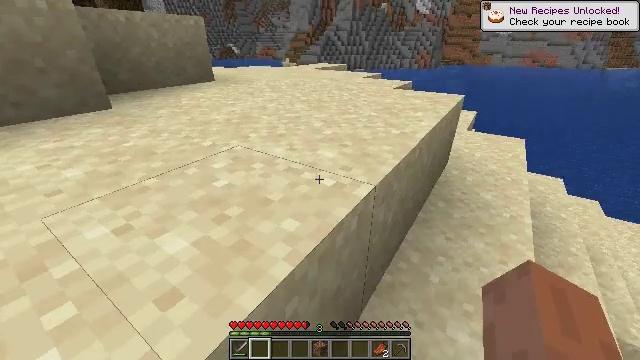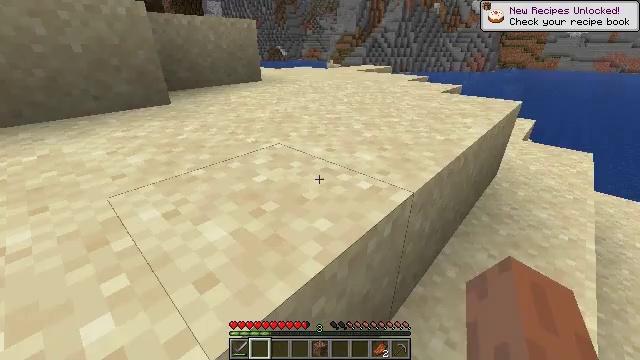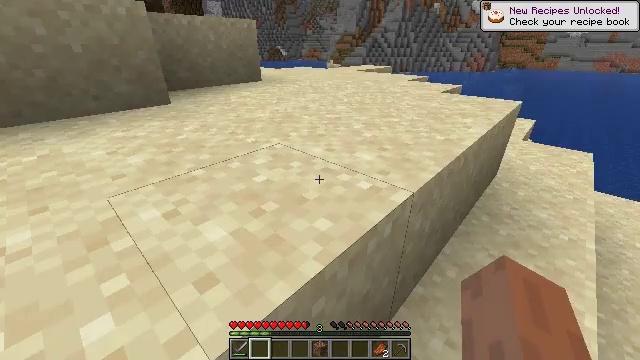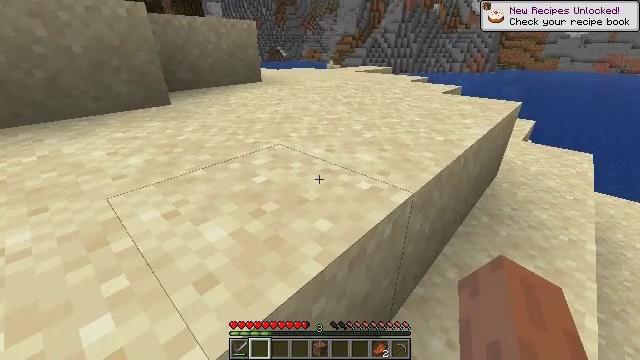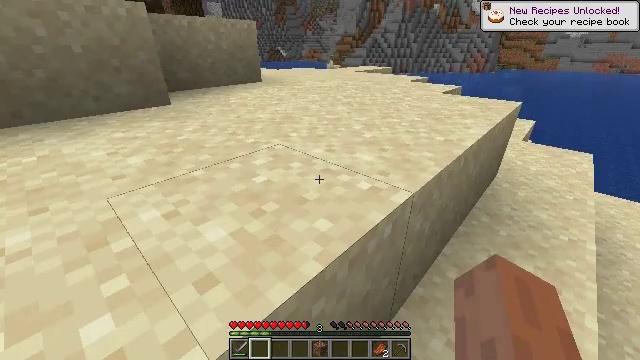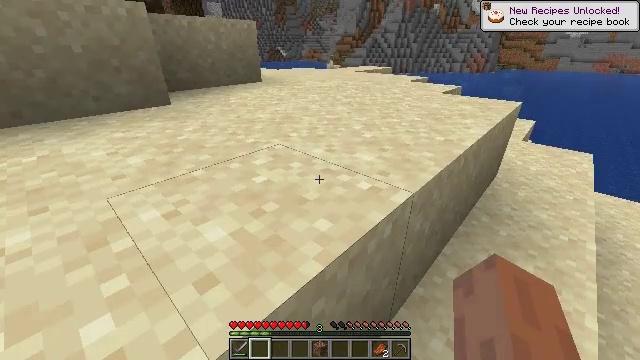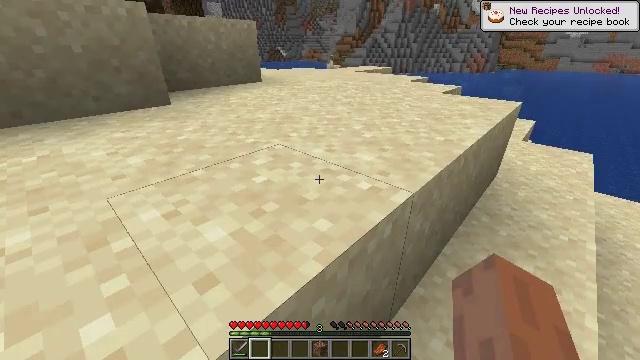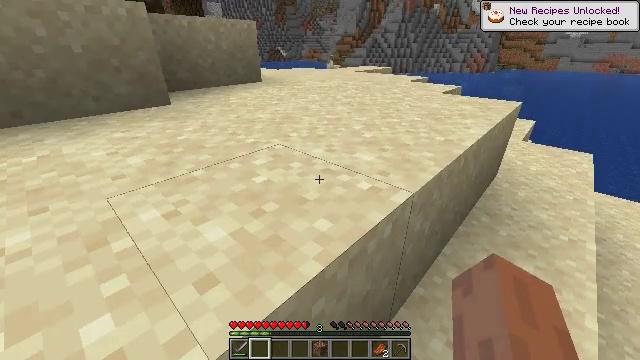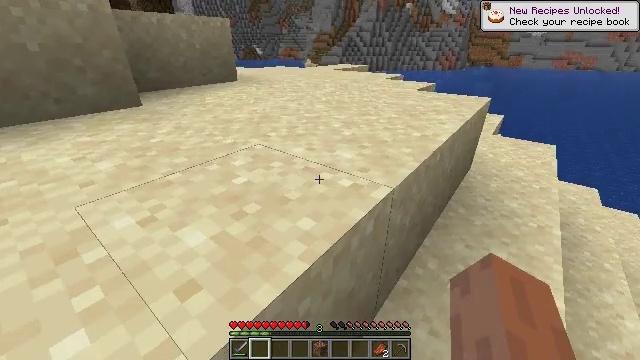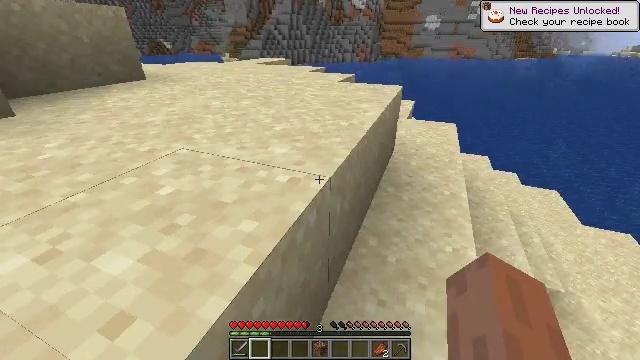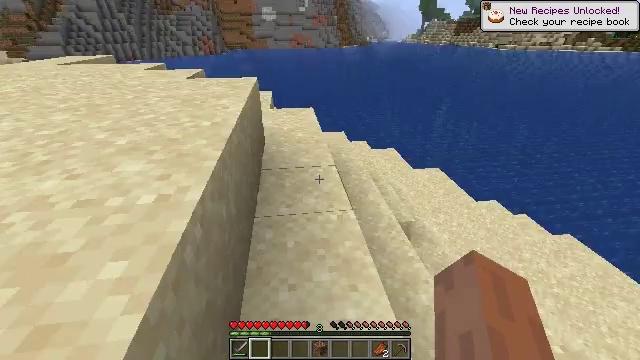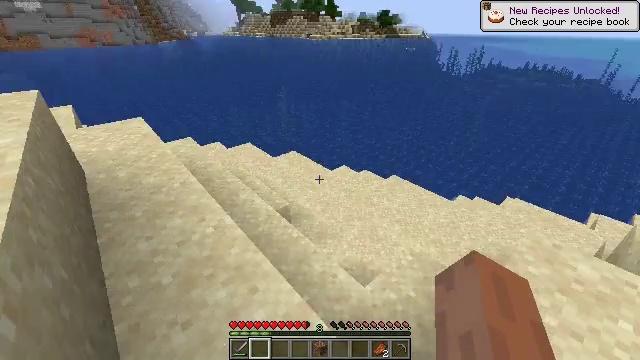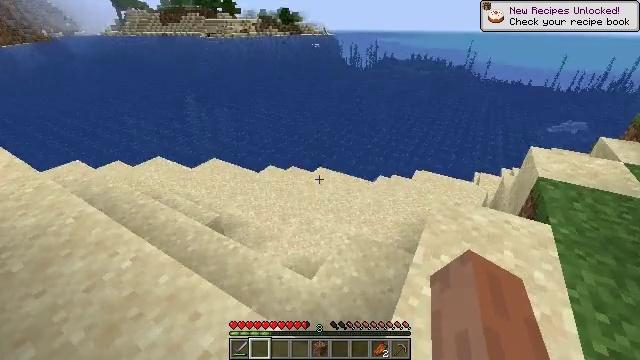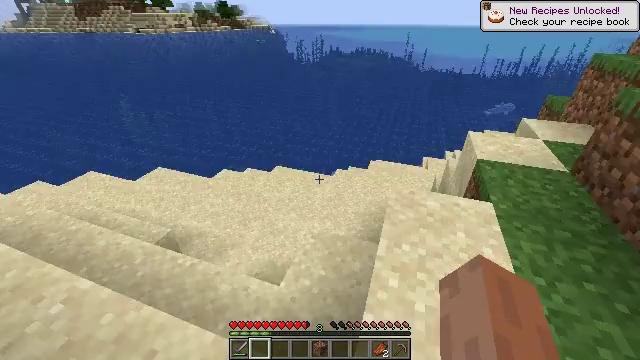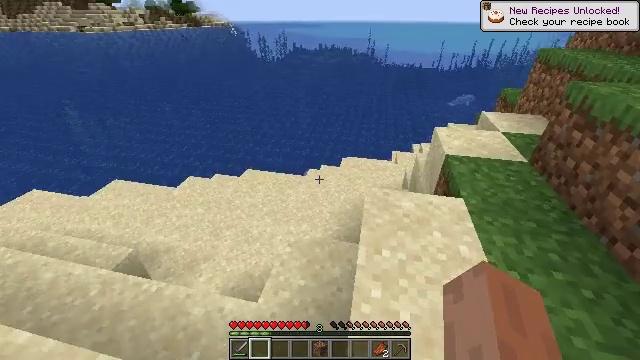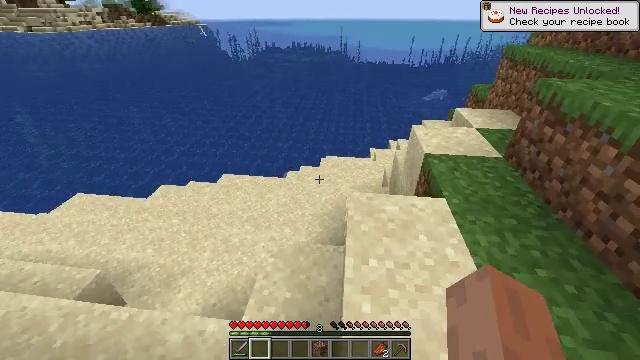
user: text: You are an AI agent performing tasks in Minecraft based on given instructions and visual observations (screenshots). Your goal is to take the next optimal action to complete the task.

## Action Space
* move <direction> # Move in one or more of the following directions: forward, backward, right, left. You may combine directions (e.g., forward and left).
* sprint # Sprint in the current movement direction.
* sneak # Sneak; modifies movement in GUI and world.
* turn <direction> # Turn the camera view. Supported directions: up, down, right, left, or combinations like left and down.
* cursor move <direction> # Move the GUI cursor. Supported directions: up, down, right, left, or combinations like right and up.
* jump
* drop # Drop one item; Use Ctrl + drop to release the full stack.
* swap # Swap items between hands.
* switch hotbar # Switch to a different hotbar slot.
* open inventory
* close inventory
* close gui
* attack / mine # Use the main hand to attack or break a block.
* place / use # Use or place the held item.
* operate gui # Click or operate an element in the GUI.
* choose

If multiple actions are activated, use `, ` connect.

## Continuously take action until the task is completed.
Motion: motion action
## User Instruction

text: Craft a cooked cod in the furnace.
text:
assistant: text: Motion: turn left
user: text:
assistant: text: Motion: no_op
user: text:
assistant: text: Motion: no_op
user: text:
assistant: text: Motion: no_op
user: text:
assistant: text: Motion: no_op
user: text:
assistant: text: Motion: no_op
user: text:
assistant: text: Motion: no_op
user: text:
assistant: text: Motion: turn right
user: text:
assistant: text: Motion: turn right and down
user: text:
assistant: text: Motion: turn right and down
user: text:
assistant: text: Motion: turn right and down
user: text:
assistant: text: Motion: turn right
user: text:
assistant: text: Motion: move forward, turn right
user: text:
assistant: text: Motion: move forward, turn right
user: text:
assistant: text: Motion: move forward, turn right
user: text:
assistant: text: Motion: move forward, turn right
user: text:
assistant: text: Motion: turn right
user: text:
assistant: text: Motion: move right
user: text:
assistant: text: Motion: move forward and move right
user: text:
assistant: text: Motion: move forward and move right
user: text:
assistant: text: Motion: move forward and move right
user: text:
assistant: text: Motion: move forward and move right
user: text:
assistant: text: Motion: move forward and move right, turn right
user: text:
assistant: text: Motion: move forward and move right, turn right
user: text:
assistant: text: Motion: move forward and move right, turn right and up
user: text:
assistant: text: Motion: move forward and move right, turn right and up
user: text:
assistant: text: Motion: move forward and move right, turn right and up
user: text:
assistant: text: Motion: move forward and move right, turn right and up, jump
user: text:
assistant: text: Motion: move forward and move right, turn right, jump
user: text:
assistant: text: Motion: move forward and move right, jump